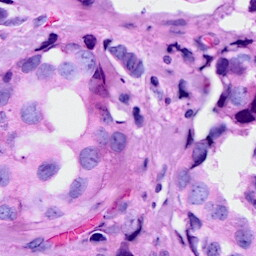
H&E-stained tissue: Breast